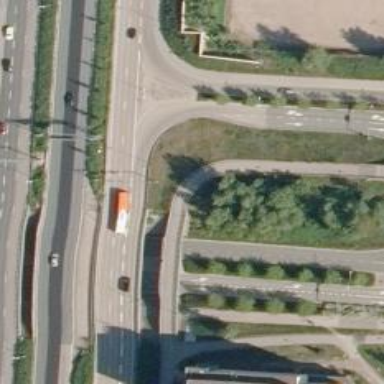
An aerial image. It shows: Tertiary trunk link road with asphalt surface.